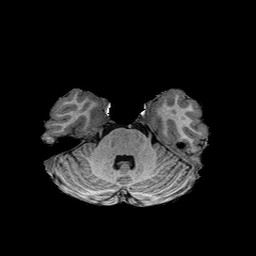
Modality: T1w
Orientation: coronal